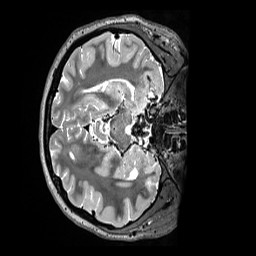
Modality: T2w
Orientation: axial
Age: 24
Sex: female
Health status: ill
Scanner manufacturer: siemens
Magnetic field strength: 3 T
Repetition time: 3.2 s
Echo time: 0.564 s